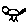
Label: bird